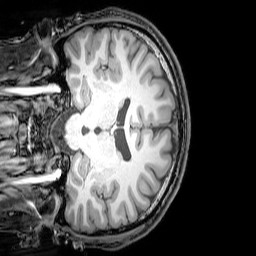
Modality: T1w
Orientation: coronal
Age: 24
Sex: male
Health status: healthy
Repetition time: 0.081 s
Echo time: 0.037 s